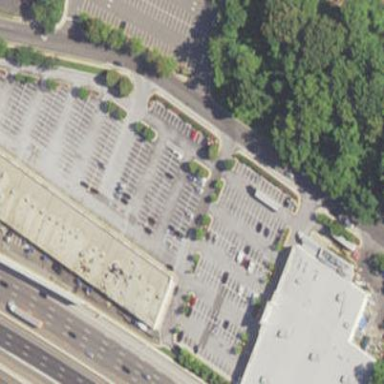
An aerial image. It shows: Retail area.